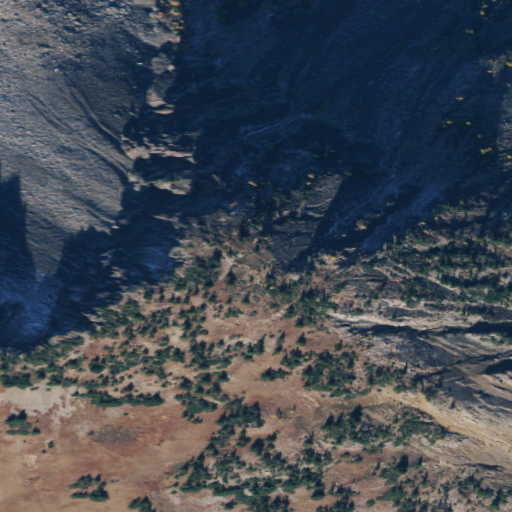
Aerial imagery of ridge(s) in Washington named Devils Backbone containing barren land, shrub, grassland, and evergreen forest